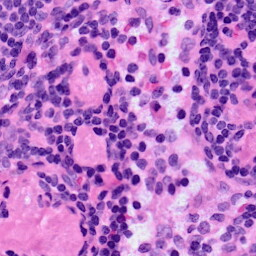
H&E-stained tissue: LymphNode